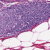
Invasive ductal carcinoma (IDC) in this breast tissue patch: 0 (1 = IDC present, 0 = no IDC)